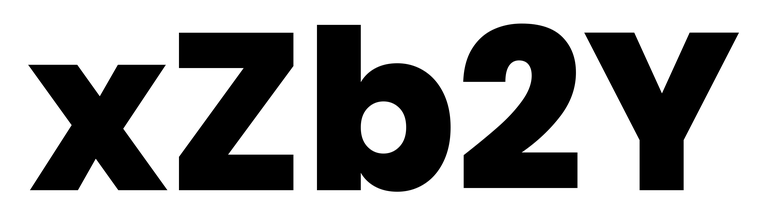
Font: Poppins-ExtraBold